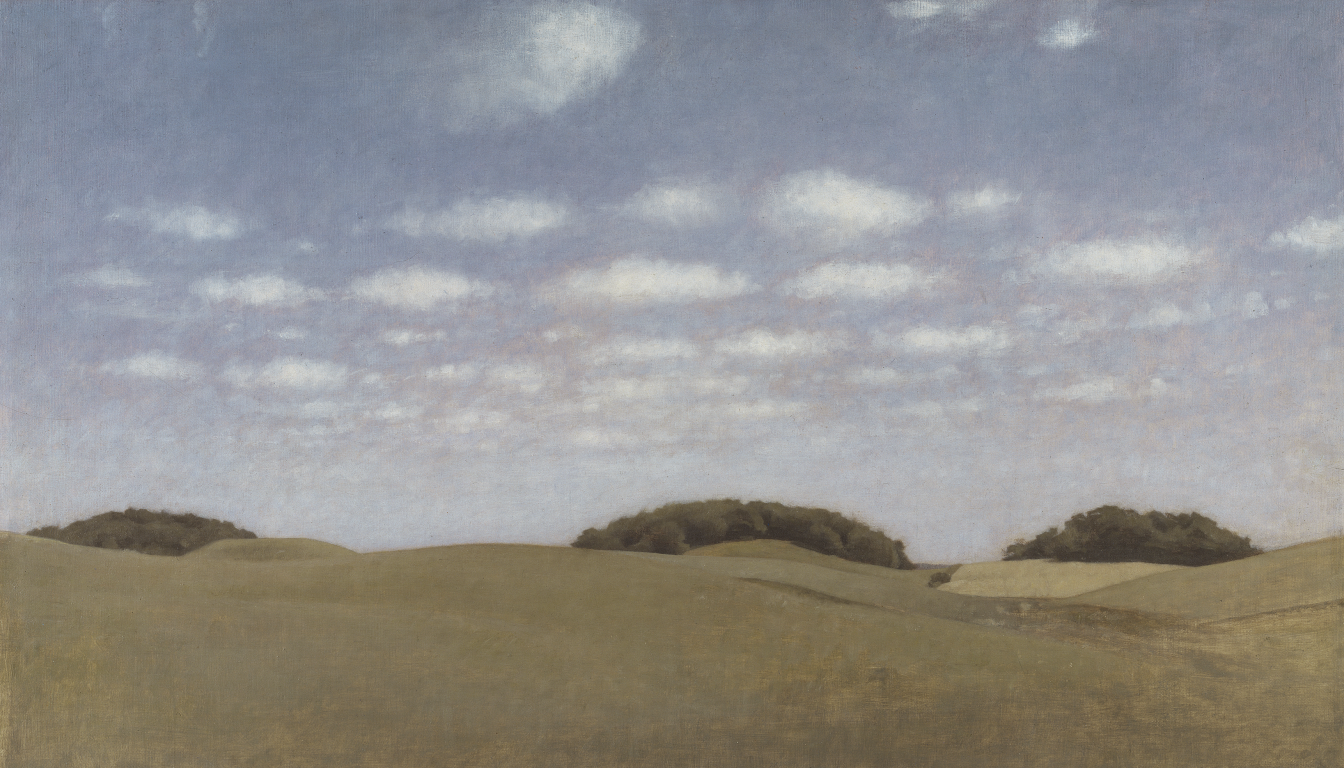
landscape painting, wide, overcast daylight, gently rolling fields with very low horizon clusters of dark trees crowning rounded hills pale blue sky with rows of white clouds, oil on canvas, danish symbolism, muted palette